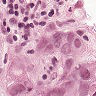
Metastatic tissue present: yes